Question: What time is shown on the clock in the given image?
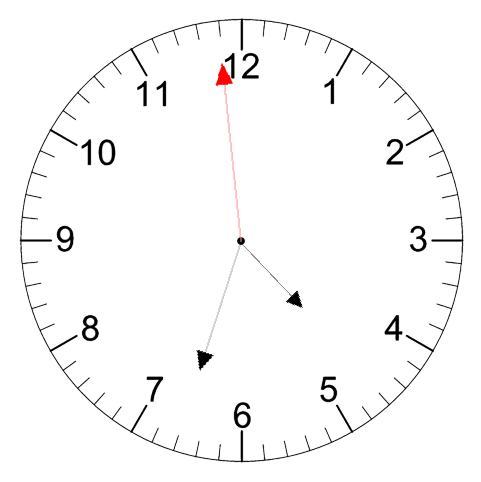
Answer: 04:32:59